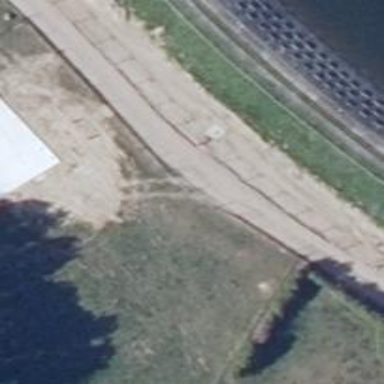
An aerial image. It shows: Asphalt path designated for bicycles.